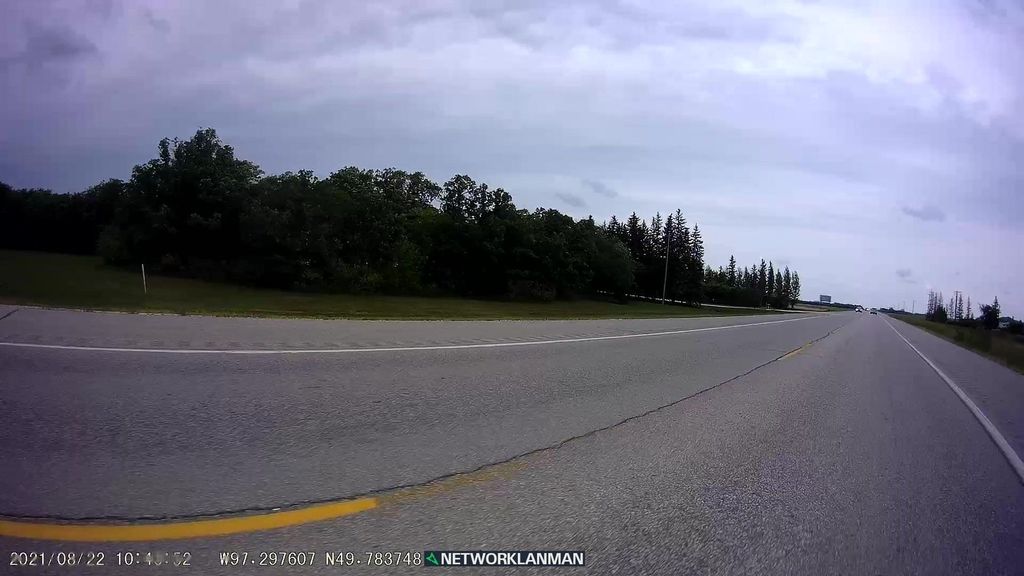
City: winnipeg